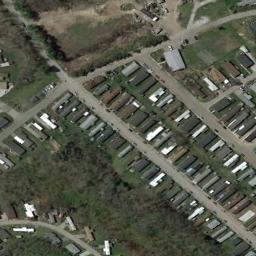
Label: residential